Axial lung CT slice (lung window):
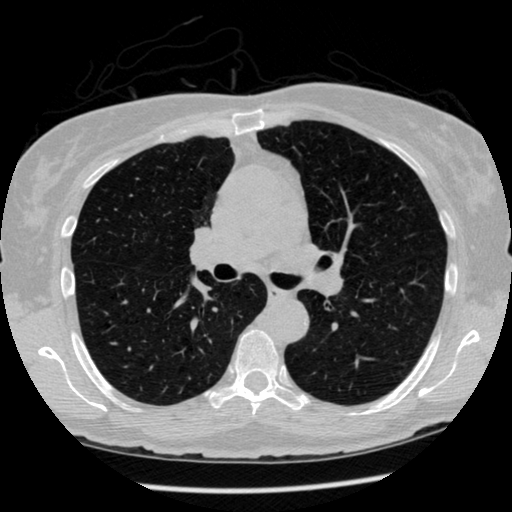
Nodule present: no